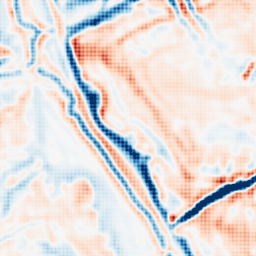
Category: multiscale
Decomposition family: dog
Decomposition parameters: sigma_low: 3
sigma_high: 5
Upsampling method: sinc_hamming
Upsampling parameters: scale: 4
kernel_size: 4
Upsampling scale: 4